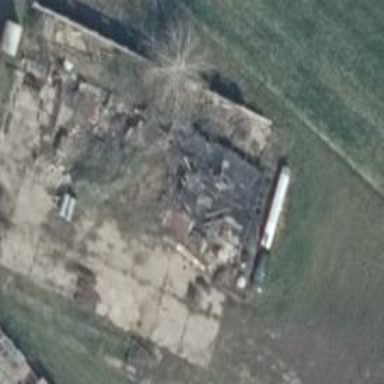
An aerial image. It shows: Ruins of building.